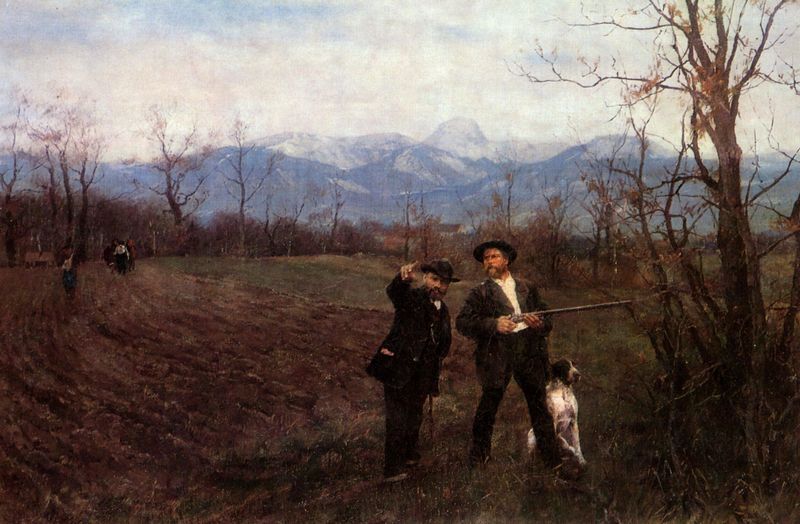
Titel: Leibl und Sperl auf der Hühnerjagd
Künstler: Wilhelm Maria Hubertus Leibl
Standort: München
Institution: Neue Pinakothek
Schlagwörter: baum, berg, blau, dunkel, felsen, himmel, mann, weiß, wolken, bäume, grün, landschaft, menschen, sitzen, äste, braun, finger, grau, hintergrund, hut, hüte, männer, schwarz, blick, dach, gras, haus, hund, rasen, schnee, tier, weg, wiese, malerei, anzug, bart, bärte, hose, jacke, kappen, arm, kleidung, mensch, stehen, bild, schauen, öl, ast, ebene, erde, feld, felder, ferne, häuser, kalt, natur, weite, zweige, busch, büsche, flachland, hütte, boden, mantel, realismus, tal, bauern, genre, pferd, stock, bein, naturalismus, zwei, gehstock, abhang, acker, ernte, furchen, berge, fels, gebirge, gipfel, leer, öde, dorf, kahl, klein, herbst, winter, ausflug, wild, zeigefinger, zeigen, frühling, courbet, alpen, lichtung, schweiz, jacken, lauf, mäntel, jagd, tracht, fuchs, unterholz, leibl, jäger, gewehr, jagdhund, richtung, graben, flinte, verblauung, deuten, weißes hemd, kargheit, jagen, gamsbart, mäner, jagdt, joppe, voralpen, jagdszene, voralpenland, landschsft, zeigegestus, furche, kahle bäume, schiessen, zielen, felsf, provinz, durg, leibl-kreis, berbst, hagdhund, jegdgesellschaft, pirsch, shund